Interaction volume radius: 5 \u00c5
Interaction volume height: 30 \u00c5
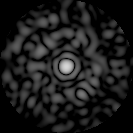
Disorder parameter: 0.8326